Field crop: maize
Growth stage: 1
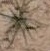
Species: salsola